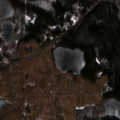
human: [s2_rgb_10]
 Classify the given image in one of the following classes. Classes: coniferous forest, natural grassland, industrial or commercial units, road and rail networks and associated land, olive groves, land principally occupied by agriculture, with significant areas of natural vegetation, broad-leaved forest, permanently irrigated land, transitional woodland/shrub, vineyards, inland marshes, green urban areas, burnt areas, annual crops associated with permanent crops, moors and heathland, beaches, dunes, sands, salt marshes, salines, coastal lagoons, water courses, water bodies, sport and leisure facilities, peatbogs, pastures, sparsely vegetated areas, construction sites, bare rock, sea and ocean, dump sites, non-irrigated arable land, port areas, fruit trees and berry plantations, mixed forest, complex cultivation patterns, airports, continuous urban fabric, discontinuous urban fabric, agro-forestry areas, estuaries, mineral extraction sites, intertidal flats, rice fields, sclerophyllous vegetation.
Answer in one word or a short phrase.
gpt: pastures, land principally occupied by agriculture, with significant areas of natural vegetation, coniferous forest, mixed forest, transitional woodland/shrub, water bodies